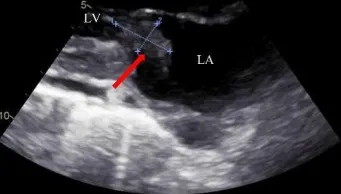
Transthoracic echocardiography examination of the heart in the patient. (B) The red arrow indicates another position of the vegetation (2.3 x 0.7 cm) on the mitral valve. LA: left atrium; LV: left ventricle.
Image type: radiology (ultrasound)